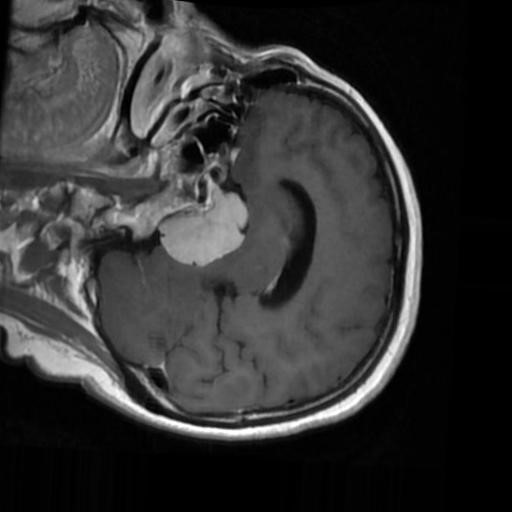
Label: brain_menin